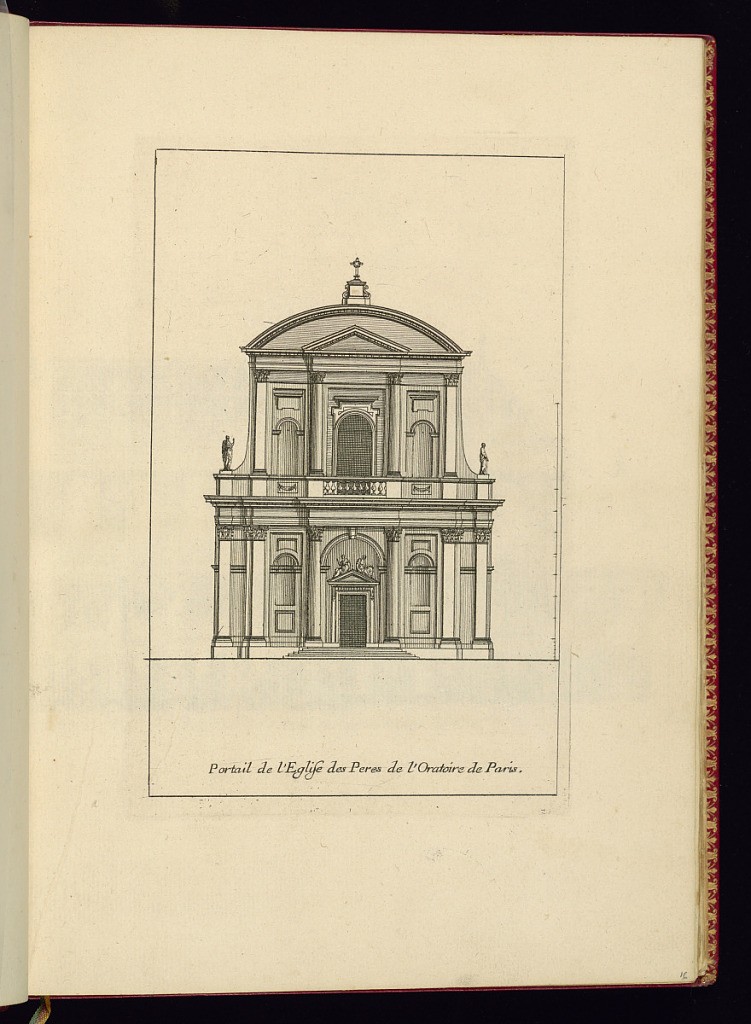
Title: Portail de l’Eglise des Peres de l’Oratoire de Paris
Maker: Jean Marot, French, 1619 - 1679
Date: ca.1635–ca.1660
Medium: Etching on laid paper
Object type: Print
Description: Architectural elevation of a church in Paris featuring columns, pilasters, capitals, a balustrade, sculptures, an arched roof, and a cross finial. A scale along the left margin. The plate is titled.